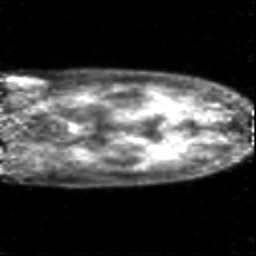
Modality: PET
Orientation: coronal
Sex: female
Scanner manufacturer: siemens